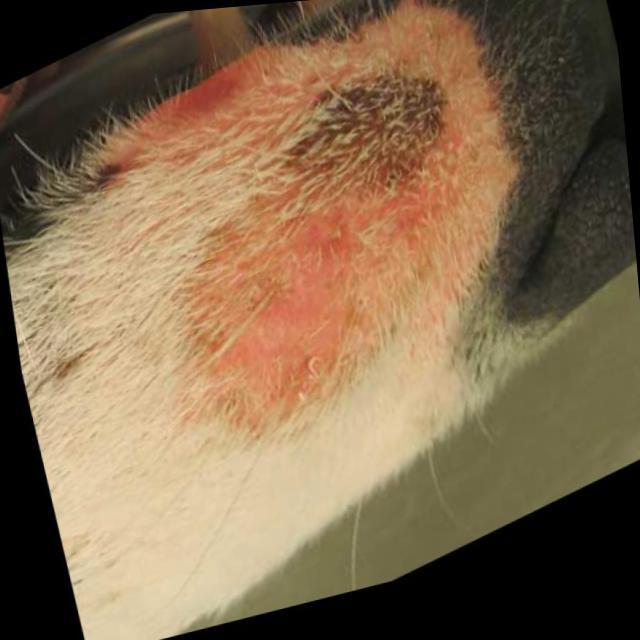
Canine ringworm (Dermatophytosis) — fungal infection caused by Microsporum or Trichophyton. Presents with circular alopecia, scaling, crusting, and broken hairs.